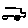
Label: car